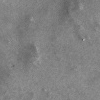
Atmospheric dust classification: not_dusty